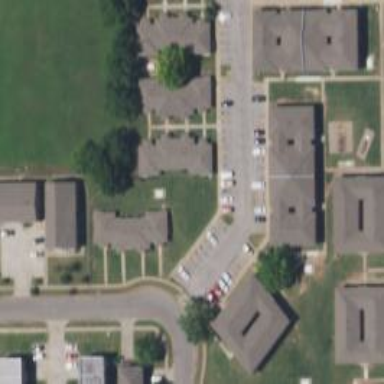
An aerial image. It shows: Image showing apartment complex.